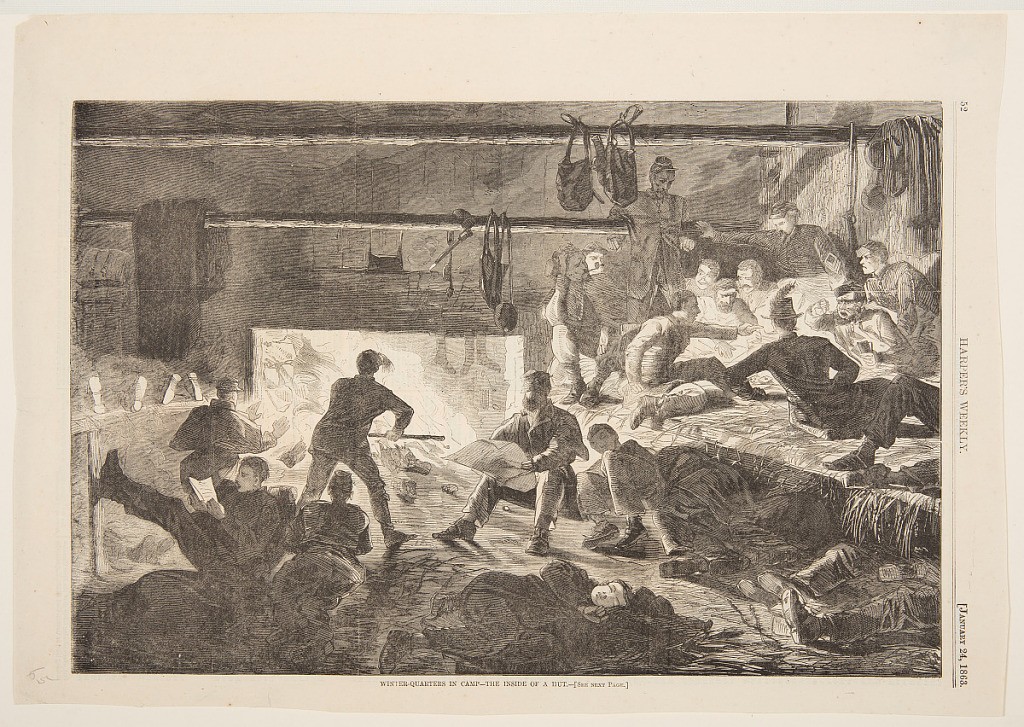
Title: Winter-Quarters in Camp – The Inside of a Hut
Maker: Winslow Homer, American, 1836–1910
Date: January 24, 1863
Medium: Wood engraving in black ink on paper
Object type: Print
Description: Interior with a large fire burning in the fireplace, illuminating the scene. A group of men are playing cards at right. To the left, others are sleeping or reclining.